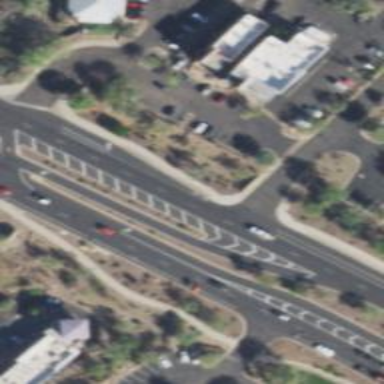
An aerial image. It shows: Secondary link road with asphalt surface.